Field crop: maize
Growth stage: 2
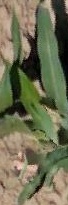
Species: maize